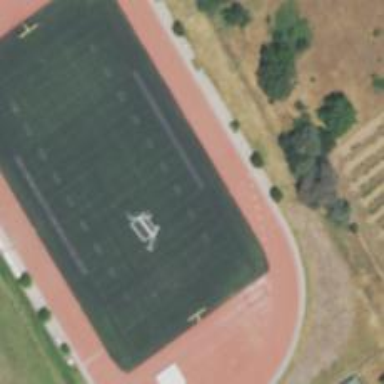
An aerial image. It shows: Artificial turf pitch used for American football.